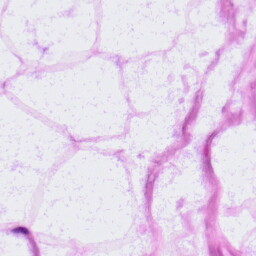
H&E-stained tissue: LymphNode